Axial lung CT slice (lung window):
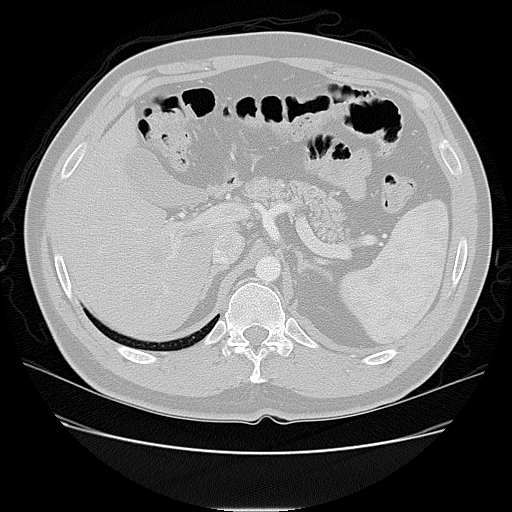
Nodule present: no